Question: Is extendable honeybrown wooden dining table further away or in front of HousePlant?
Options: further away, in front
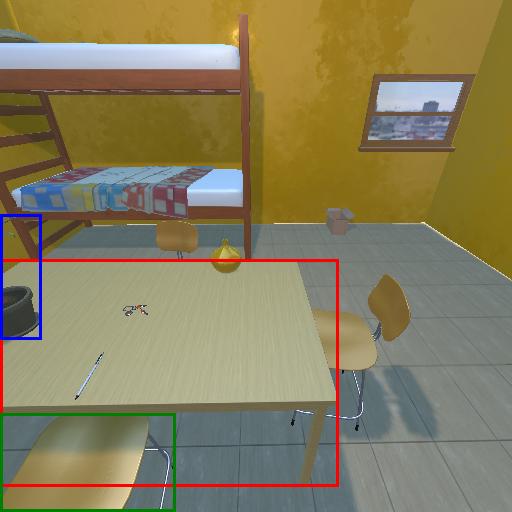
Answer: further away